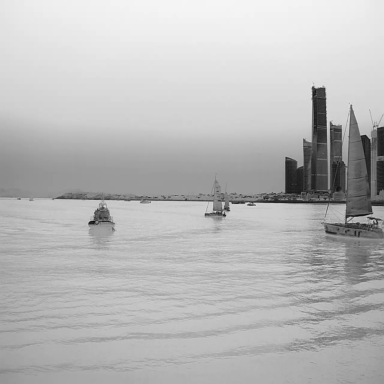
There are six canoes in the infrared image.